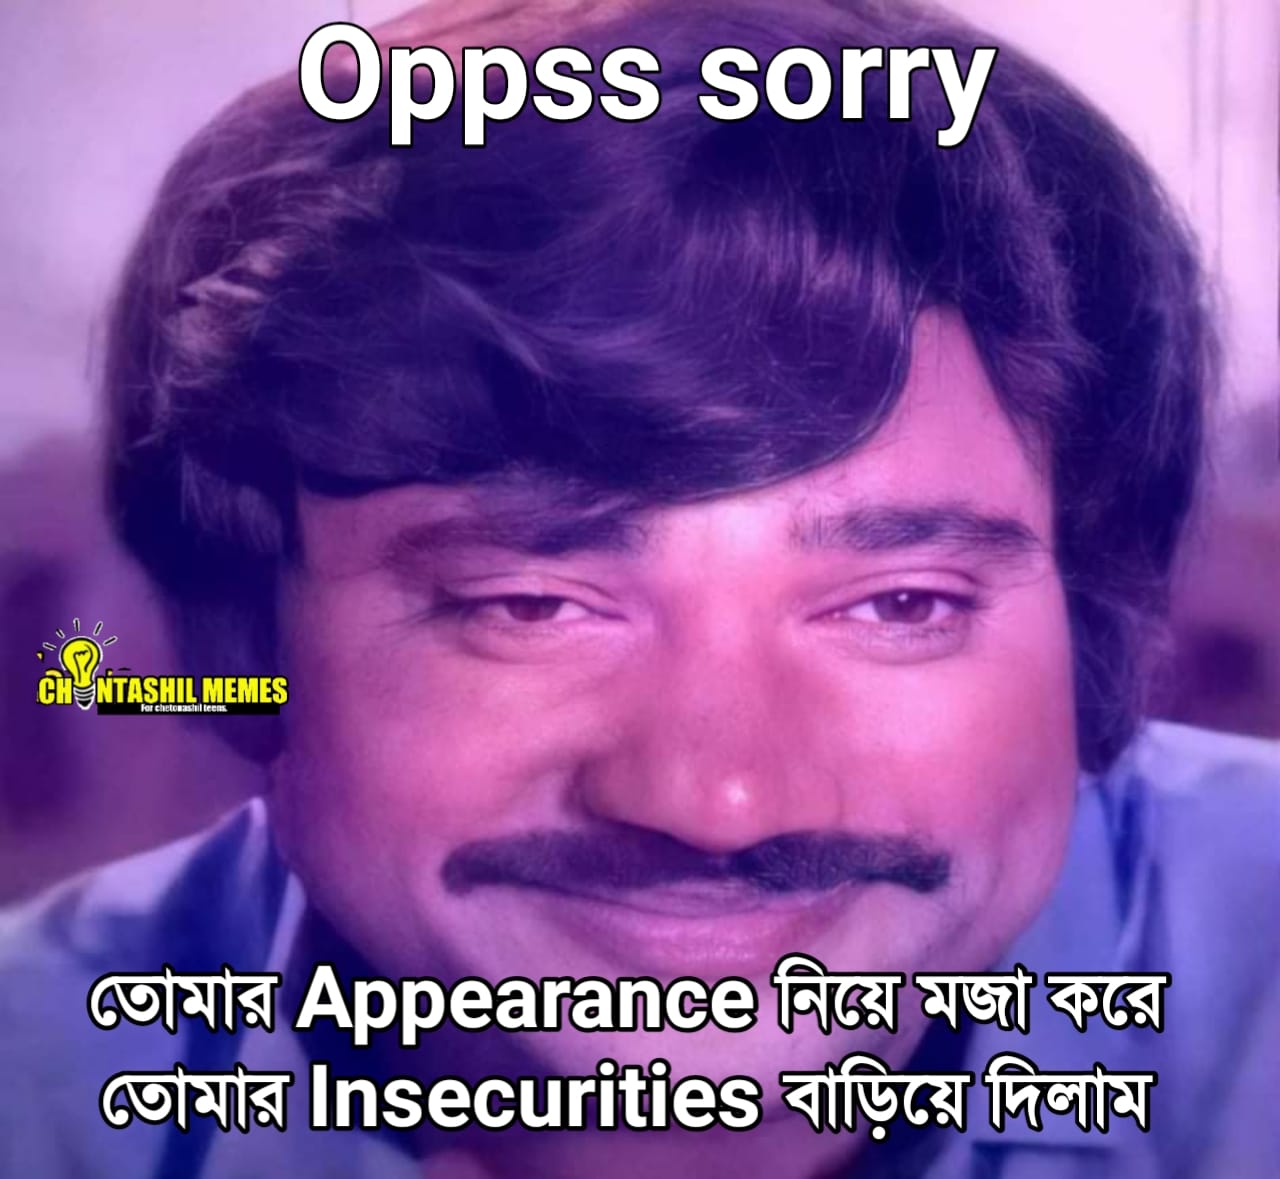
Caption: Oppss sorry   তোমার Appearance নিয়ে মজা করে     তোমার Insecurities বাড়িয়ে দিলাম
Label: non-hate